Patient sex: M
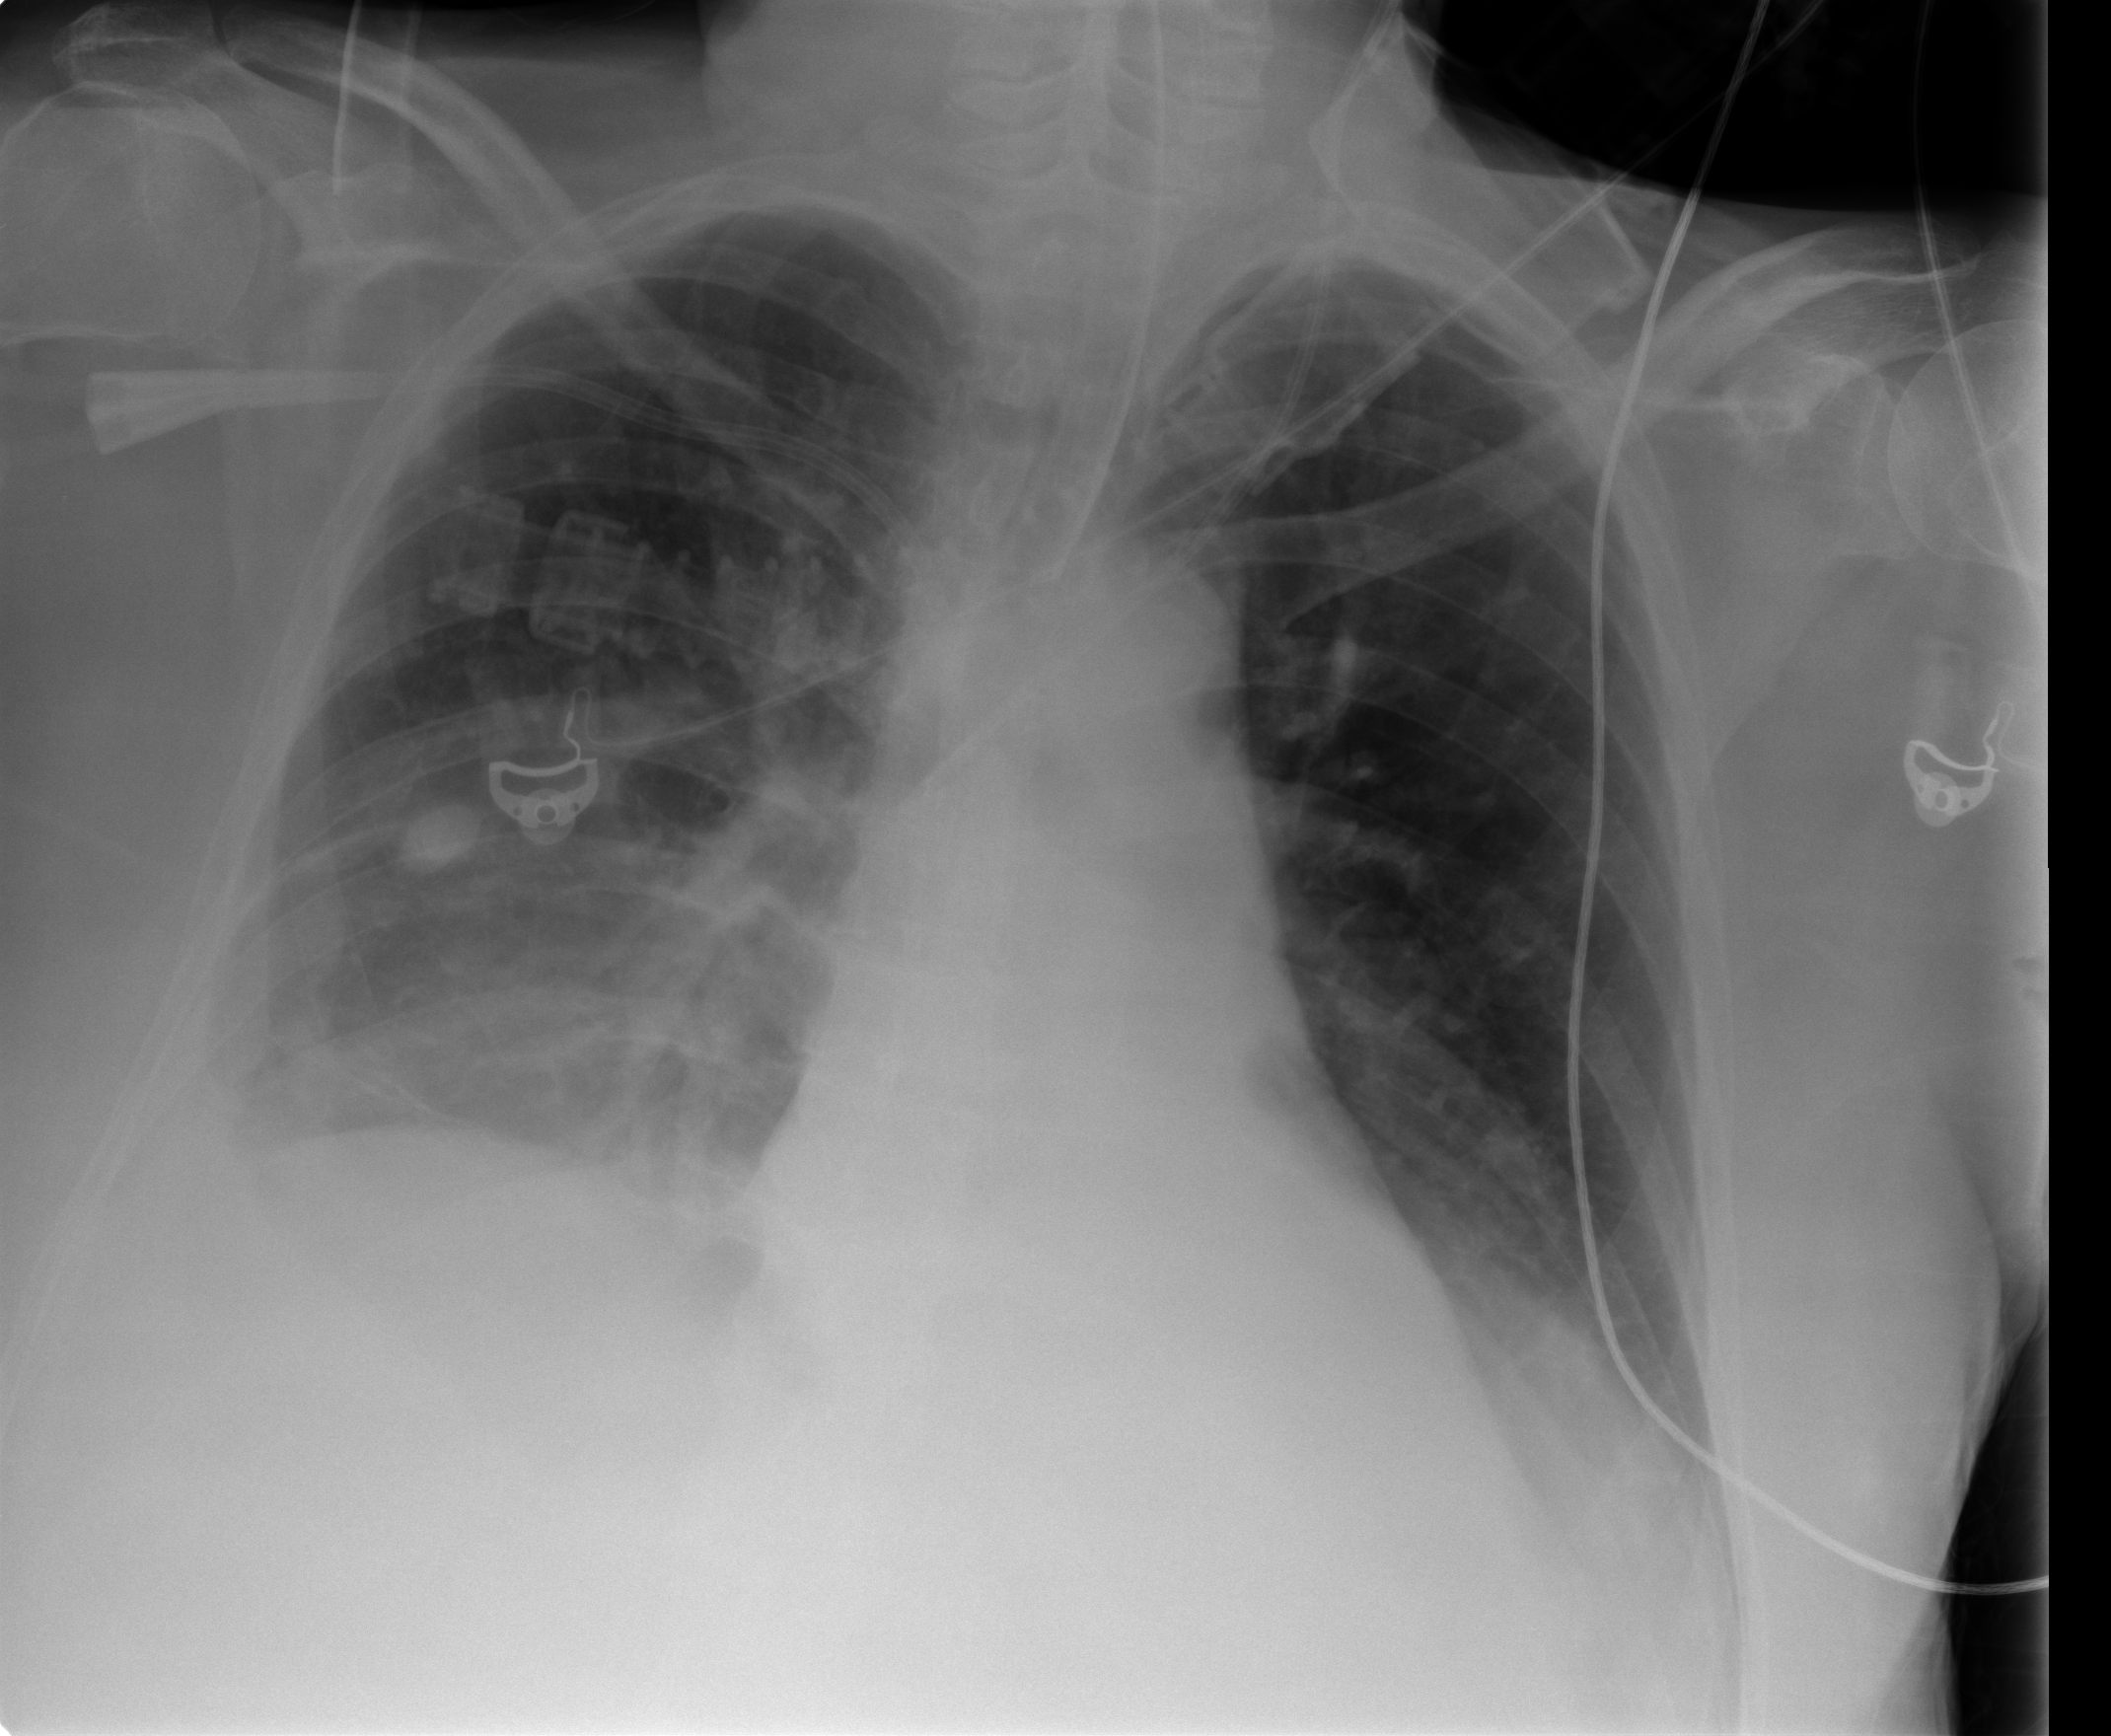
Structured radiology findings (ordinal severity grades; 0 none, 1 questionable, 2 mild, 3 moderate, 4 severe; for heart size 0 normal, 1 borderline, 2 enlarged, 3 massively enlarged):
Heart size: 0
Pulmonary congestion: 1
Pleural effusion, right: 2
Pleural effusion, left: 1
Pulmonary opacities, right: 2
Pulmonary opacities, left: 0
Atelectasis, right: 3
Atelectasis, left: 2